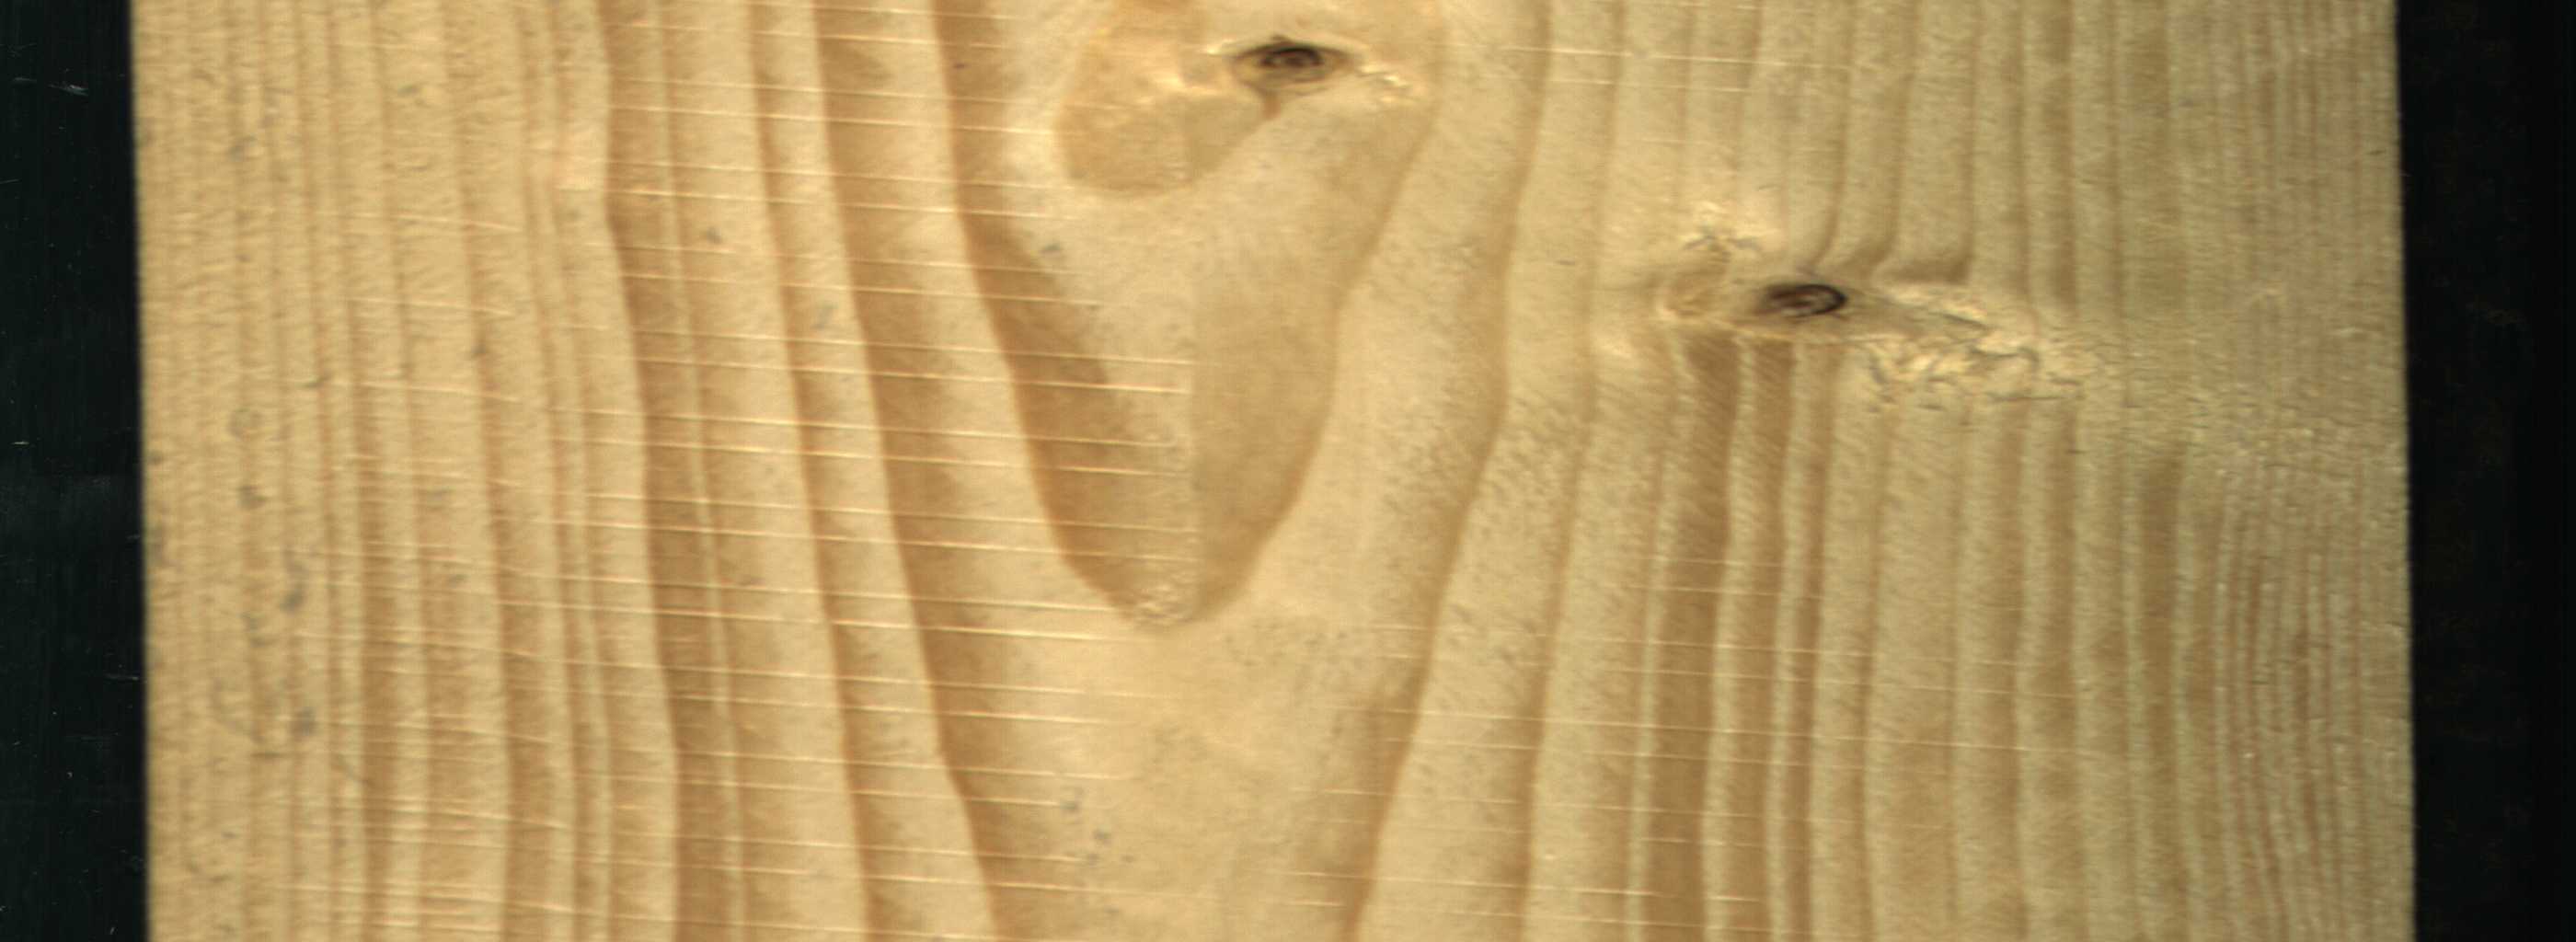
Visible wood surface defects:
Dead_Knot
Live_Knot